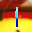
Label: 1